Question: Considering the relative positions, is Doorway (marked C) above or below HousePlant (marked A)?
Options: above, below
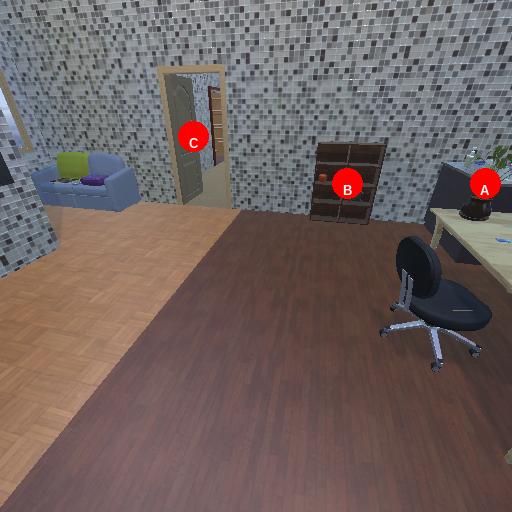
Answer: above